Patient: sex F, age 67
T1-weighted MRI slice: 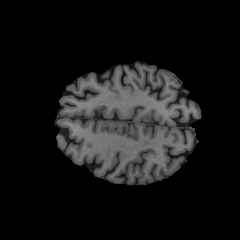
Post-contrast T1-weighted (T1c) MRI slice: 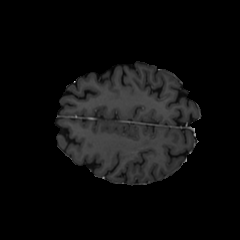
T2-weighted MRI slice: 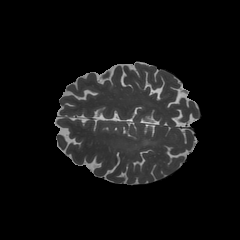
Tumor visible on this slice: yes
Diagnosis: Glioblastoma, IDH-wildtype
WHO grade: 4